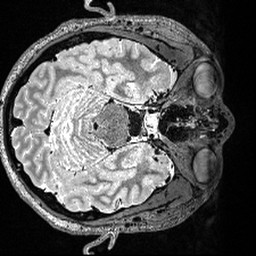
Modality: T2w
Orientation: axial
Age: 25
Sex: male